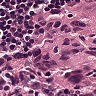
Metastatic tissue present: yes